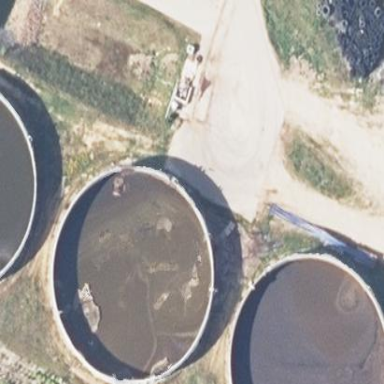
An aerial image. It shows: Storage tank with man-made structure.